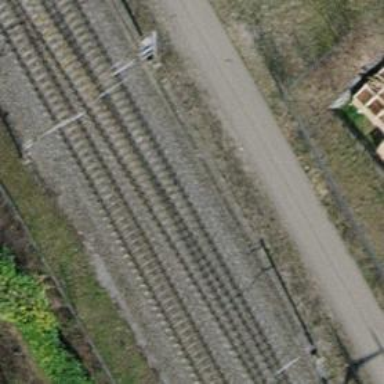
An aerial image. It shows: Single railway track with electrified contact line.